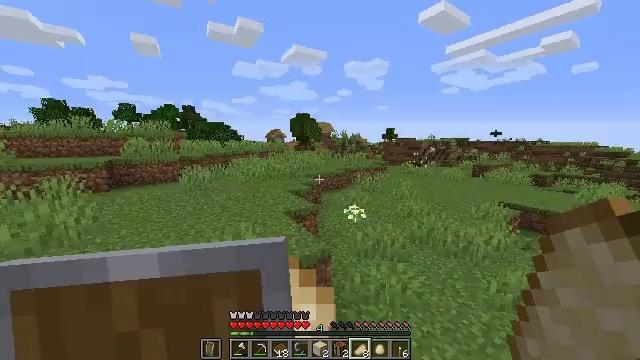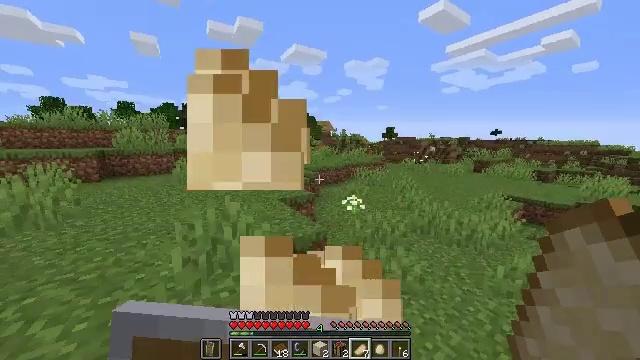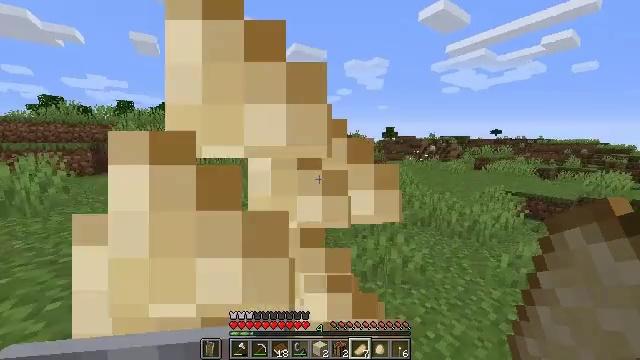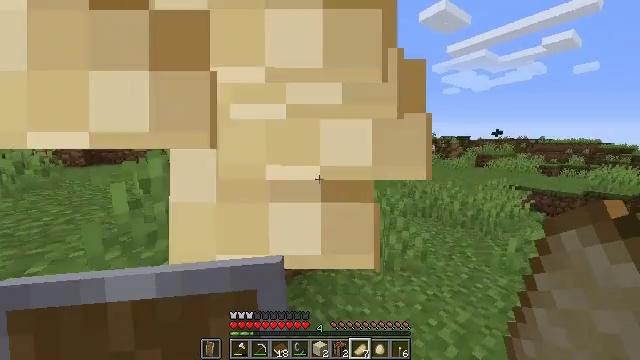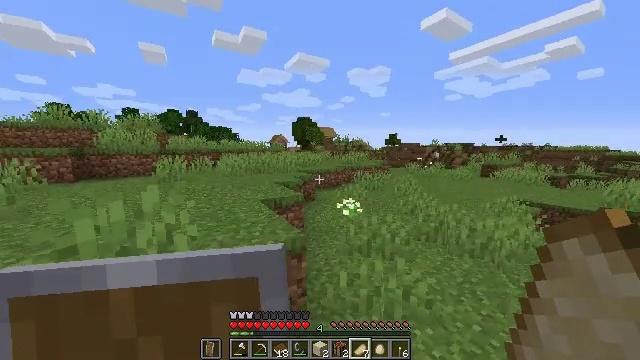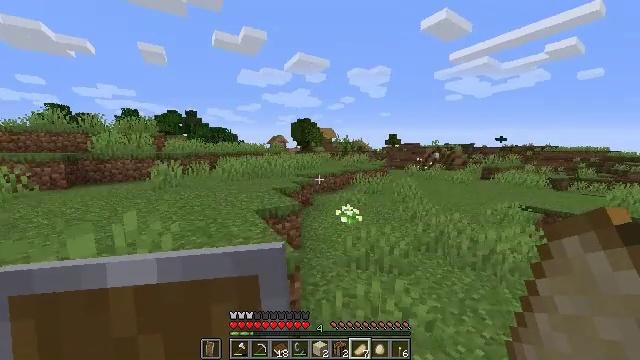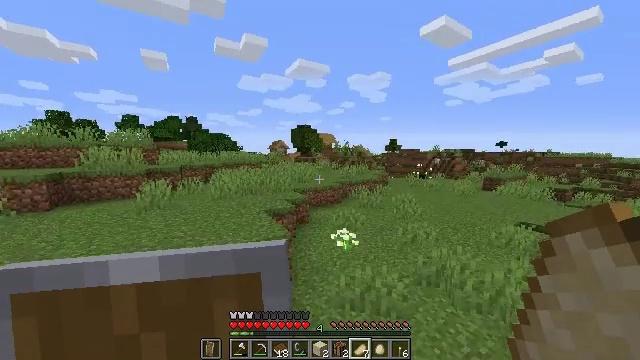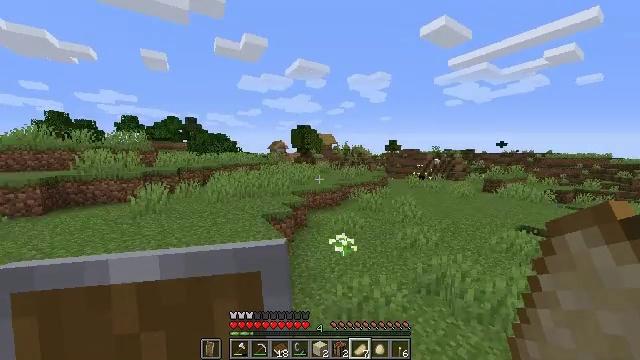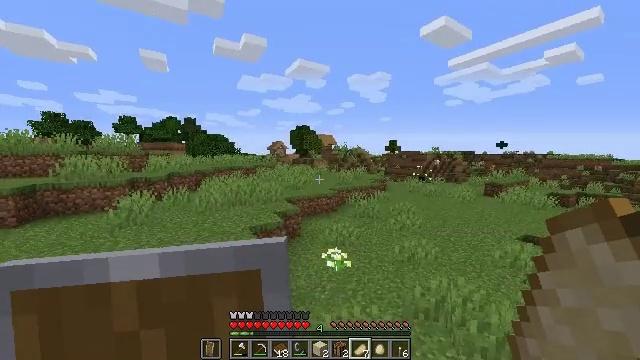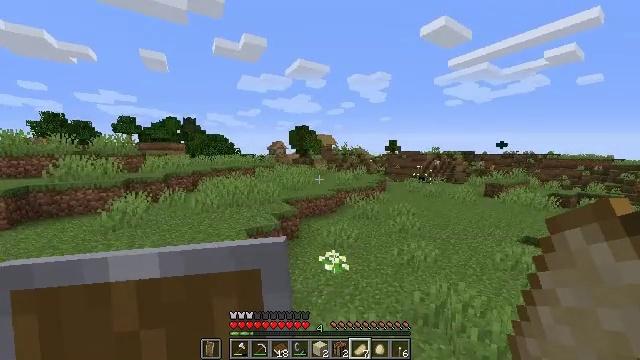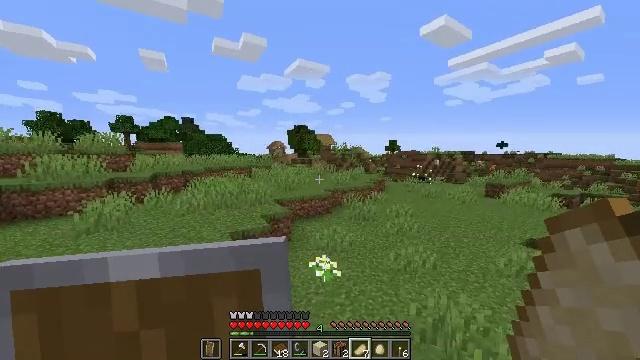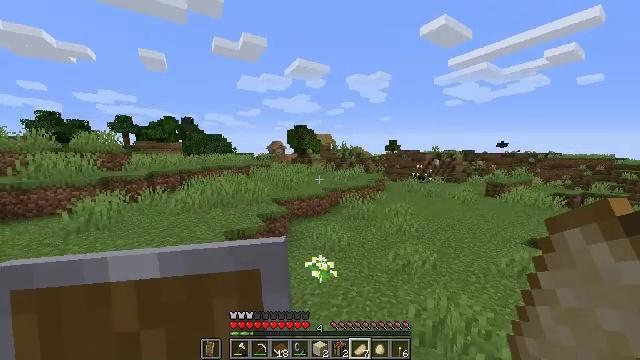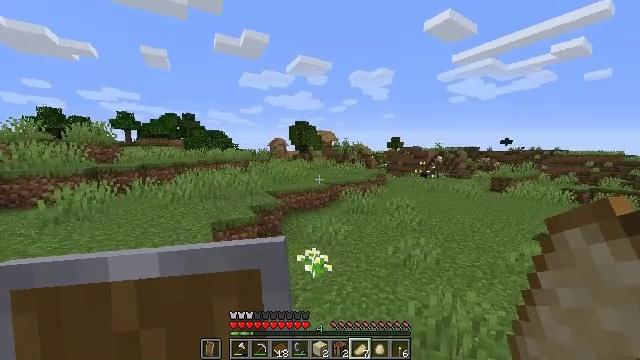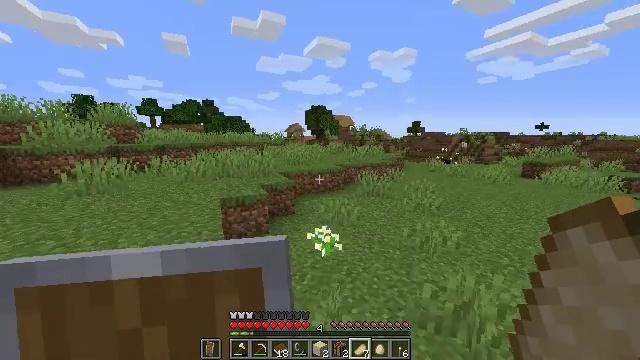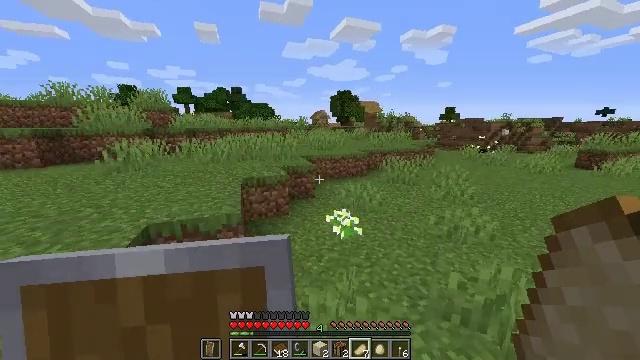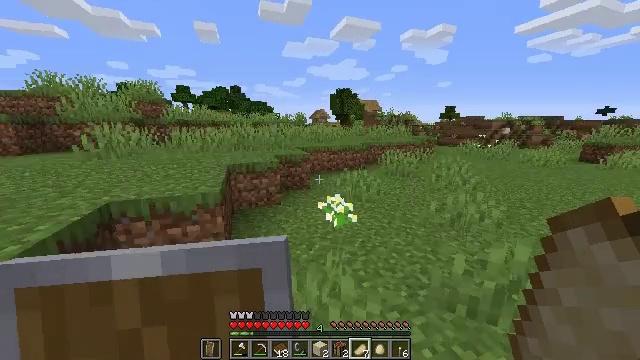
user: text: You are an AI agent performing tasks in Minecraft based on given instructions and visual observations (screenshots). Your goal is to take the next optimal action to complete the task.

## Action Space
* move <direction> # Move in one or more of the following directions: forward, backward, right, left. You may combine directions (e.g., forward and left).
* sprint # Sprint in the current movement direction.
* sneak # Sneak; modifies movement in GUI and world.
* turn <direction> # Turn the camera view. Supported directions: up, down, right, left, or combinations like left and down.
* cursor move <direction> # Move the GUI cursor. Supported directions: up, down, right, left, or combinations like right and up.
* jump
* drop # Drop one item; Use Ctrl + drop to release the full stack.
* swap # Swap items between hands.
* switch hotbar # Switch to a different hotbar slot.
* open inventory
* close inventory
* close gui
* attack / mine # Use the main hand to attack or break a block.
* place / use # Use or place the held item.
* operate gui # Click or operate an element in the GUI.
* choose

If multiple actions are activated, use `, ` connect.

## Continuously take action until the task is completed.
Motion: motion action
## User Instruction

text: Mine beetroots from the garden.
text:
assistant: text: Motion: move forward and move right, sprint, use / place, jump
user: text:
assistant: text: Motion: move forward and move right, sprint, use / place, jump
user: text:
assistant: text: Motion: move forward and move right, sprint, jump
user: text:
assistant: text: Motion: move forward and move right, sprint, turn up, jump
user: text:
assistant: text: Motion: move forward and move right, sprint, jump
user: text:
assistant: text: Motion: move forward and move right, sprint, turn up, jump
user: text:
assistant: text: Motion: move forward and move right, sprint, jump
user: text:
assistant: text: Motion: move forward and move right, sprint, jump
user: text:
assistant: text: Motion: move forward and move right, sprint, jump
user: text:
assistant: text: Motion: move forward and move right, sprint, jump
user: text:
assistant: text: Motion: move forward, sprint, jump
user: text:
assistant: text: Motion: move forward, sprint, jump
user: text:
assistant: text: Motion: move forward, sprint, turn left and down, jump
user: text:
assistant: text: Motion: move forward, sprint, turn left and down, jump
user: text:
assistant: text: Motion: move forward, sprint, jump
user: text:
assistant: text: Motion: move forward, sprint, jump
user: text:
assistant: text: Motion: move forward, sprint, jump
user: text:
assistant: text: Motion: move forward, sprint, jump
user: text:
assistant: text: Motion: move forward, sprint, jump
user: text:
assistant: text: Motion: move forward, sprint, jump
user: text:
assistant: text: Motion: move forward, sprint, jump
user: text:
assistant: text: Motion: move forward, sprint, jump
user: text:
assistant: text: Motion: move forward, sprint, jump
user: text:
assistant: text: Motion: move forward, sprint, jump
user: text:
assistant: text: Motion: move forward, sprint, jump
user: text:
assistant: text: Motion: move forward, sprint, jump
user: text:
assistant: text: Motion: move forward, sprint, jump
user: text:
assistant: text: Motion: move forward, sprint, jump
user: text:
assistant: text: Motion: move forward and move right, sprint, jump
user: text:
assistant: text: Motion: move forward and move right, sprint, jump